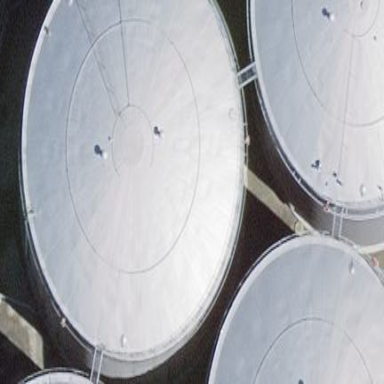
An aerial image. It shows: Building with storage tank.